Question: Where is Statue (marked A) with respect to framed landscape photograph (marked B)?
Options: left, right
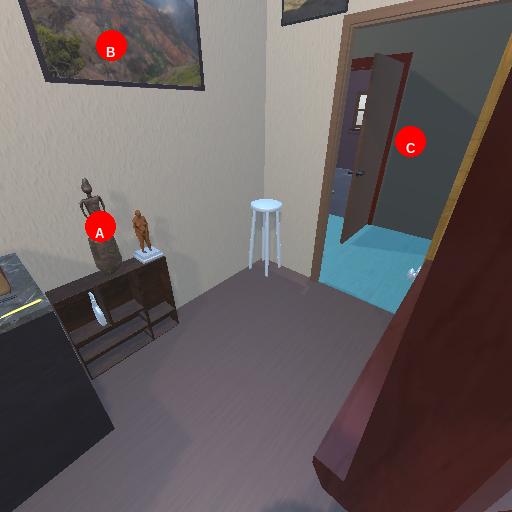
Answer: left